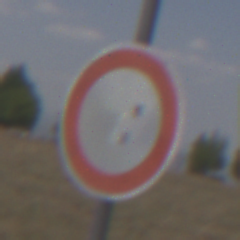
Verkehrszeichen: VerbotFahrzeugeAllerArt
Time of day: Midday
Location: Outdoor (Nature)
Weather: PartlyCloudy
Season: NotSpecified
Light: Natural